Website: ulta-beauty
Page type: payment
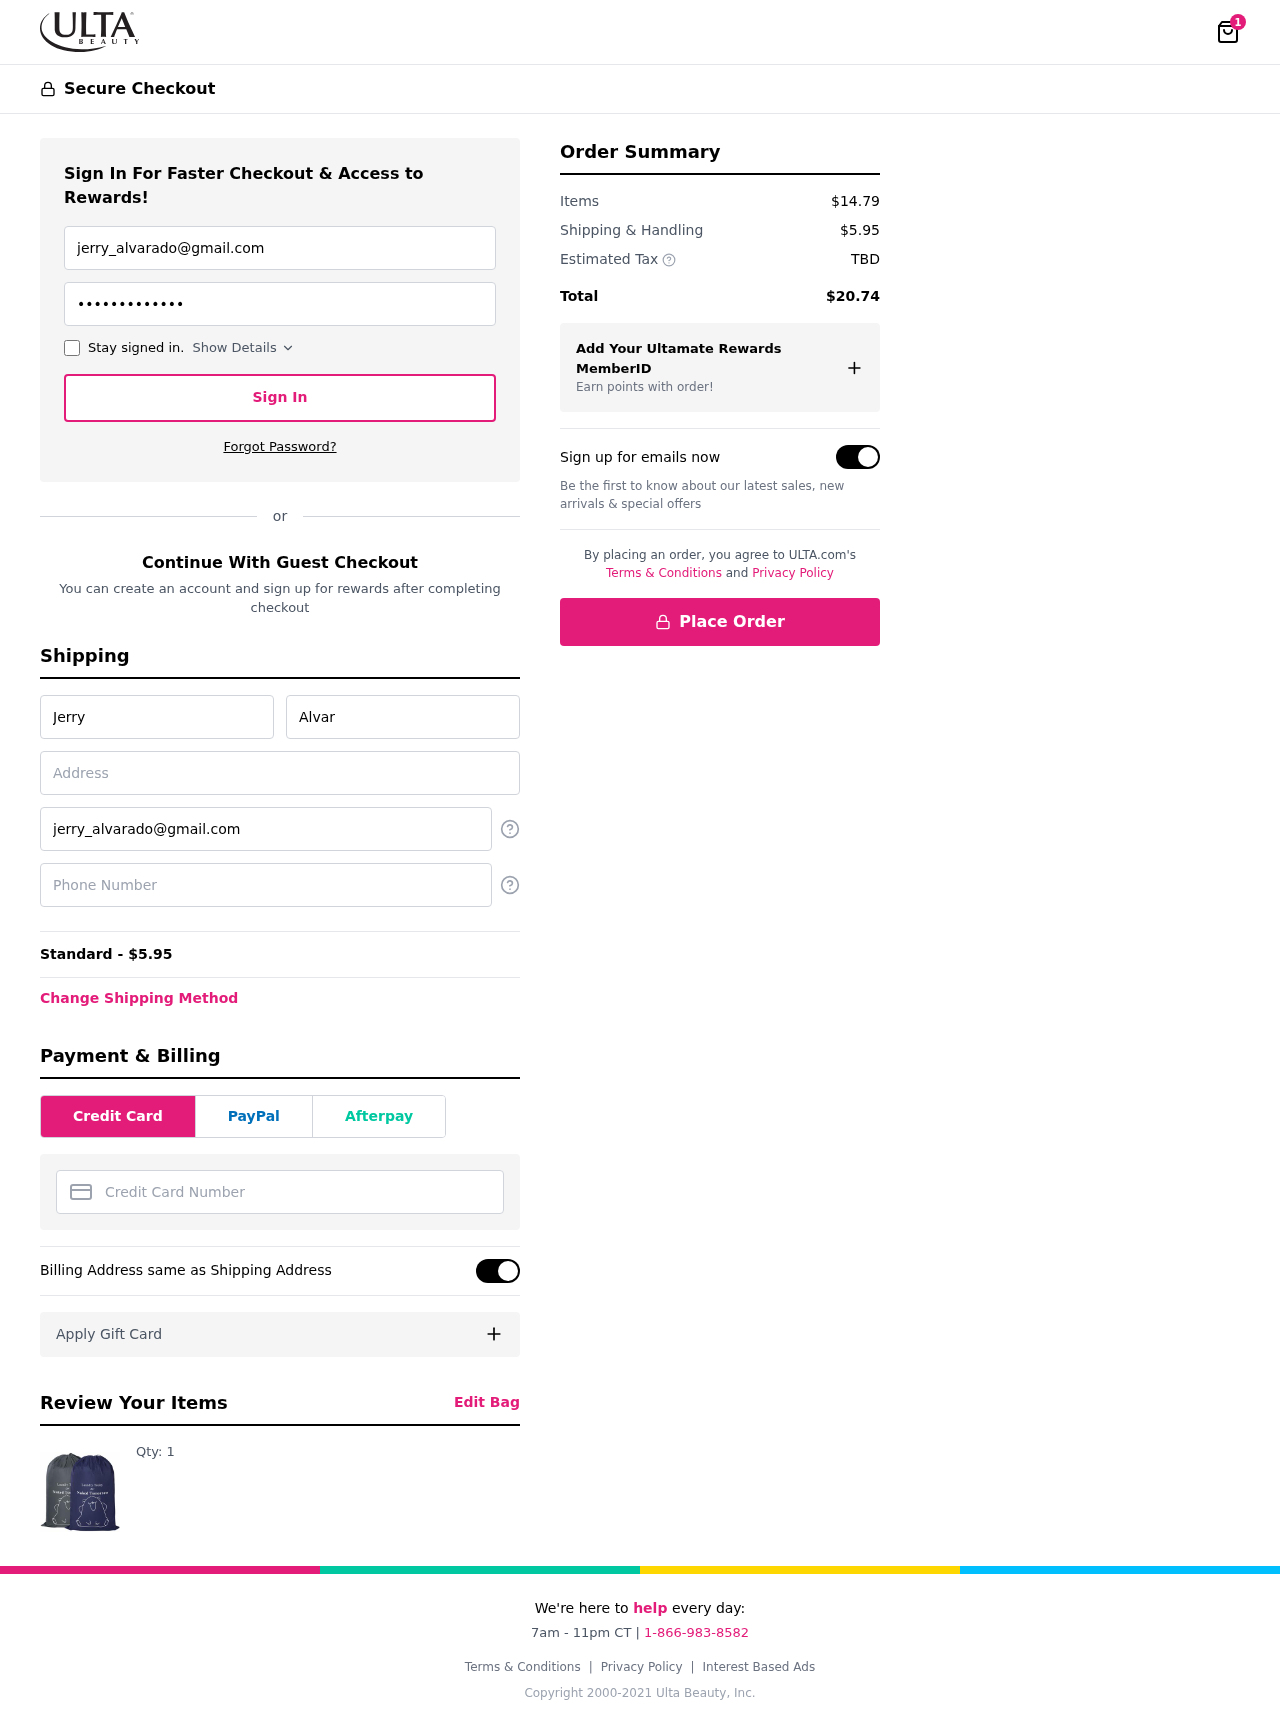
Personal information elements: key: PII_CARD_NUMBER
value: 2476 5948 1016 1177
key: PII_EMAIL
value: jerry_alvarado@gmail.com
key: PII_FIRSTNAME
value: Jerry
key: PII_LASTNAME
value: Alvarado
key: PII_PHONE
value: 8216111611
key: PII_STREET
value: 961 Anna Haven
Product elements: key: PRODUCT1_QUANTITY
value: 1
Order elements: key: ORDER_NUM_ITEMS
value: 1
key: ORDER_SHIPPING_COST
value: $5.95
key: ORDER_SHIPPING_COST
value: Standard - $5.95
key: ORDER_SUBTOTAL
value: $14.79
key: ORDER_TAX
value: TBD
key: ORDER_TOTAL
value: $20.74